Question: I currently have markers displaying as below, but without the numbers that signify there is more than one item in that exact location.
I would like the markers to display as shown below:

I was able to in back-end group the items based on exact location and that is fine, but I can't seem to find a way to add the special number/count to show how many items are there without creating special images with numbers drawn in them.
Ideas on how this could be done?
One other direction if I can't doing it cleanly is use PIL to add the number to the image. Still I don't think that is ideal.
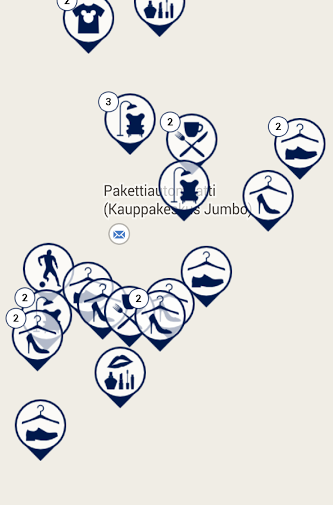
Answer: So, what you want to do is inject HTML instead of images in the custom markers. It's essentially what you are doing but google allows you to <URL>
'''
HTMLMarker.prototype.onAdd= function(){
div = document.createElement('DIV');
div.className = "htmlMarker";
div.innerHTML = '<img src="http://www.w3schools.com/html/pic_mountain.jpg" alt="Mountain View" style="width:30px;height:22px">'+ 'your number count'; //This HTML here is driven by your login to have numbers.
var panes = this.getPanes();
panes.overlayImage.appendChild(div);
}
'''
===[]===
So, <URL>. I could but they somehow ended up at the same location, and I tried multiple iterations but was not very successful in separating them out.
So, since you are essentially looking for numbering on markers, I looked around for other ways to solve this issue. I found this library on google maps, <URL>.
You can find a fiddle on how I <URL>.